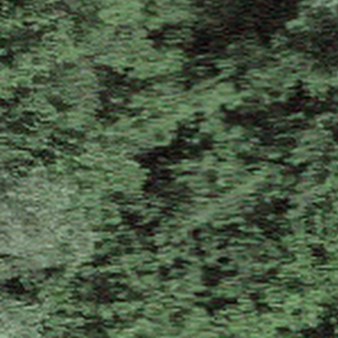
Label: other